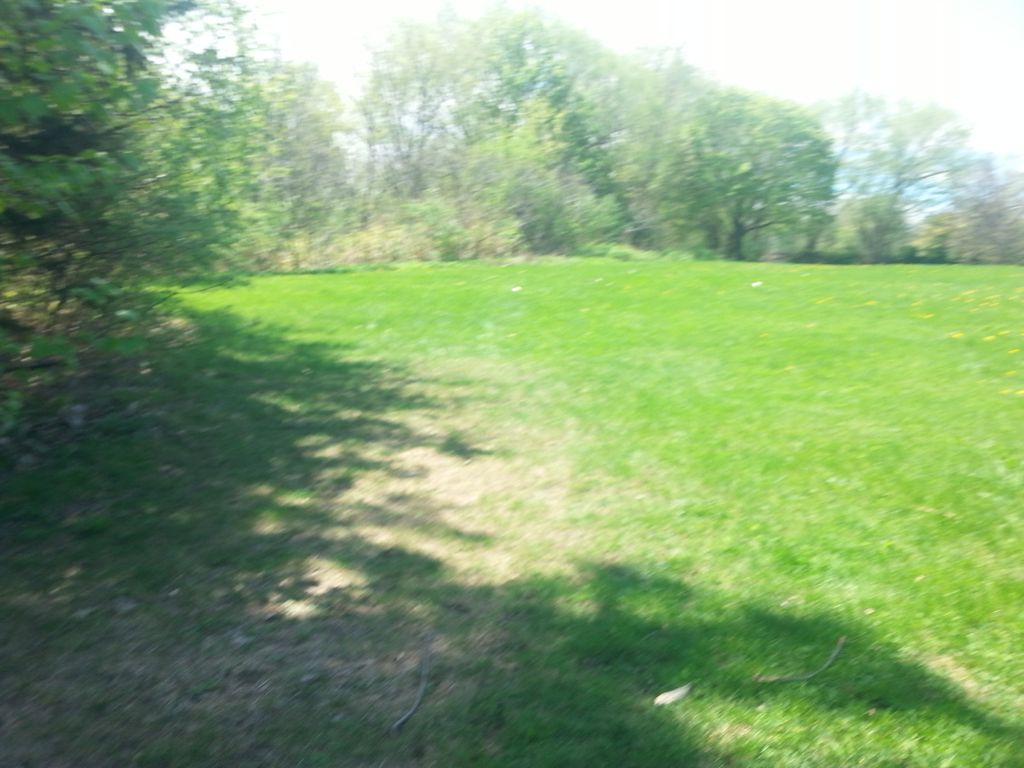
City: quebec_city